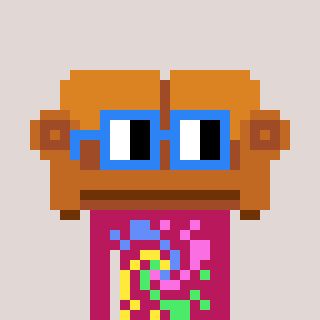
a pixel art character with square blue glasses, a couch-shaped head and a darkpink-colored body on a warm background